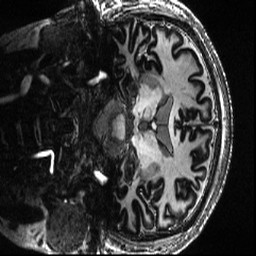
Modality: T1w
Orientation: coronal
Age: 33
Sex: male
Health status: healthy
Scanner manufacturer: siemens
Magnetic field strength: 7 T
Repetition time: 4.3 s
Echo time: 0.00227 s